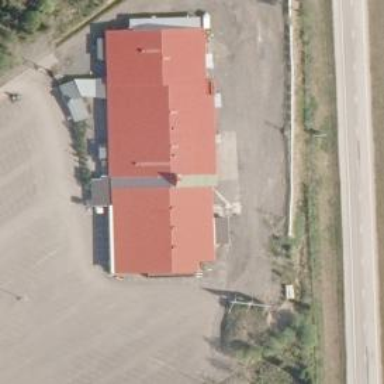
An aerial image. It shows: Commercial building.